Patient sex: F
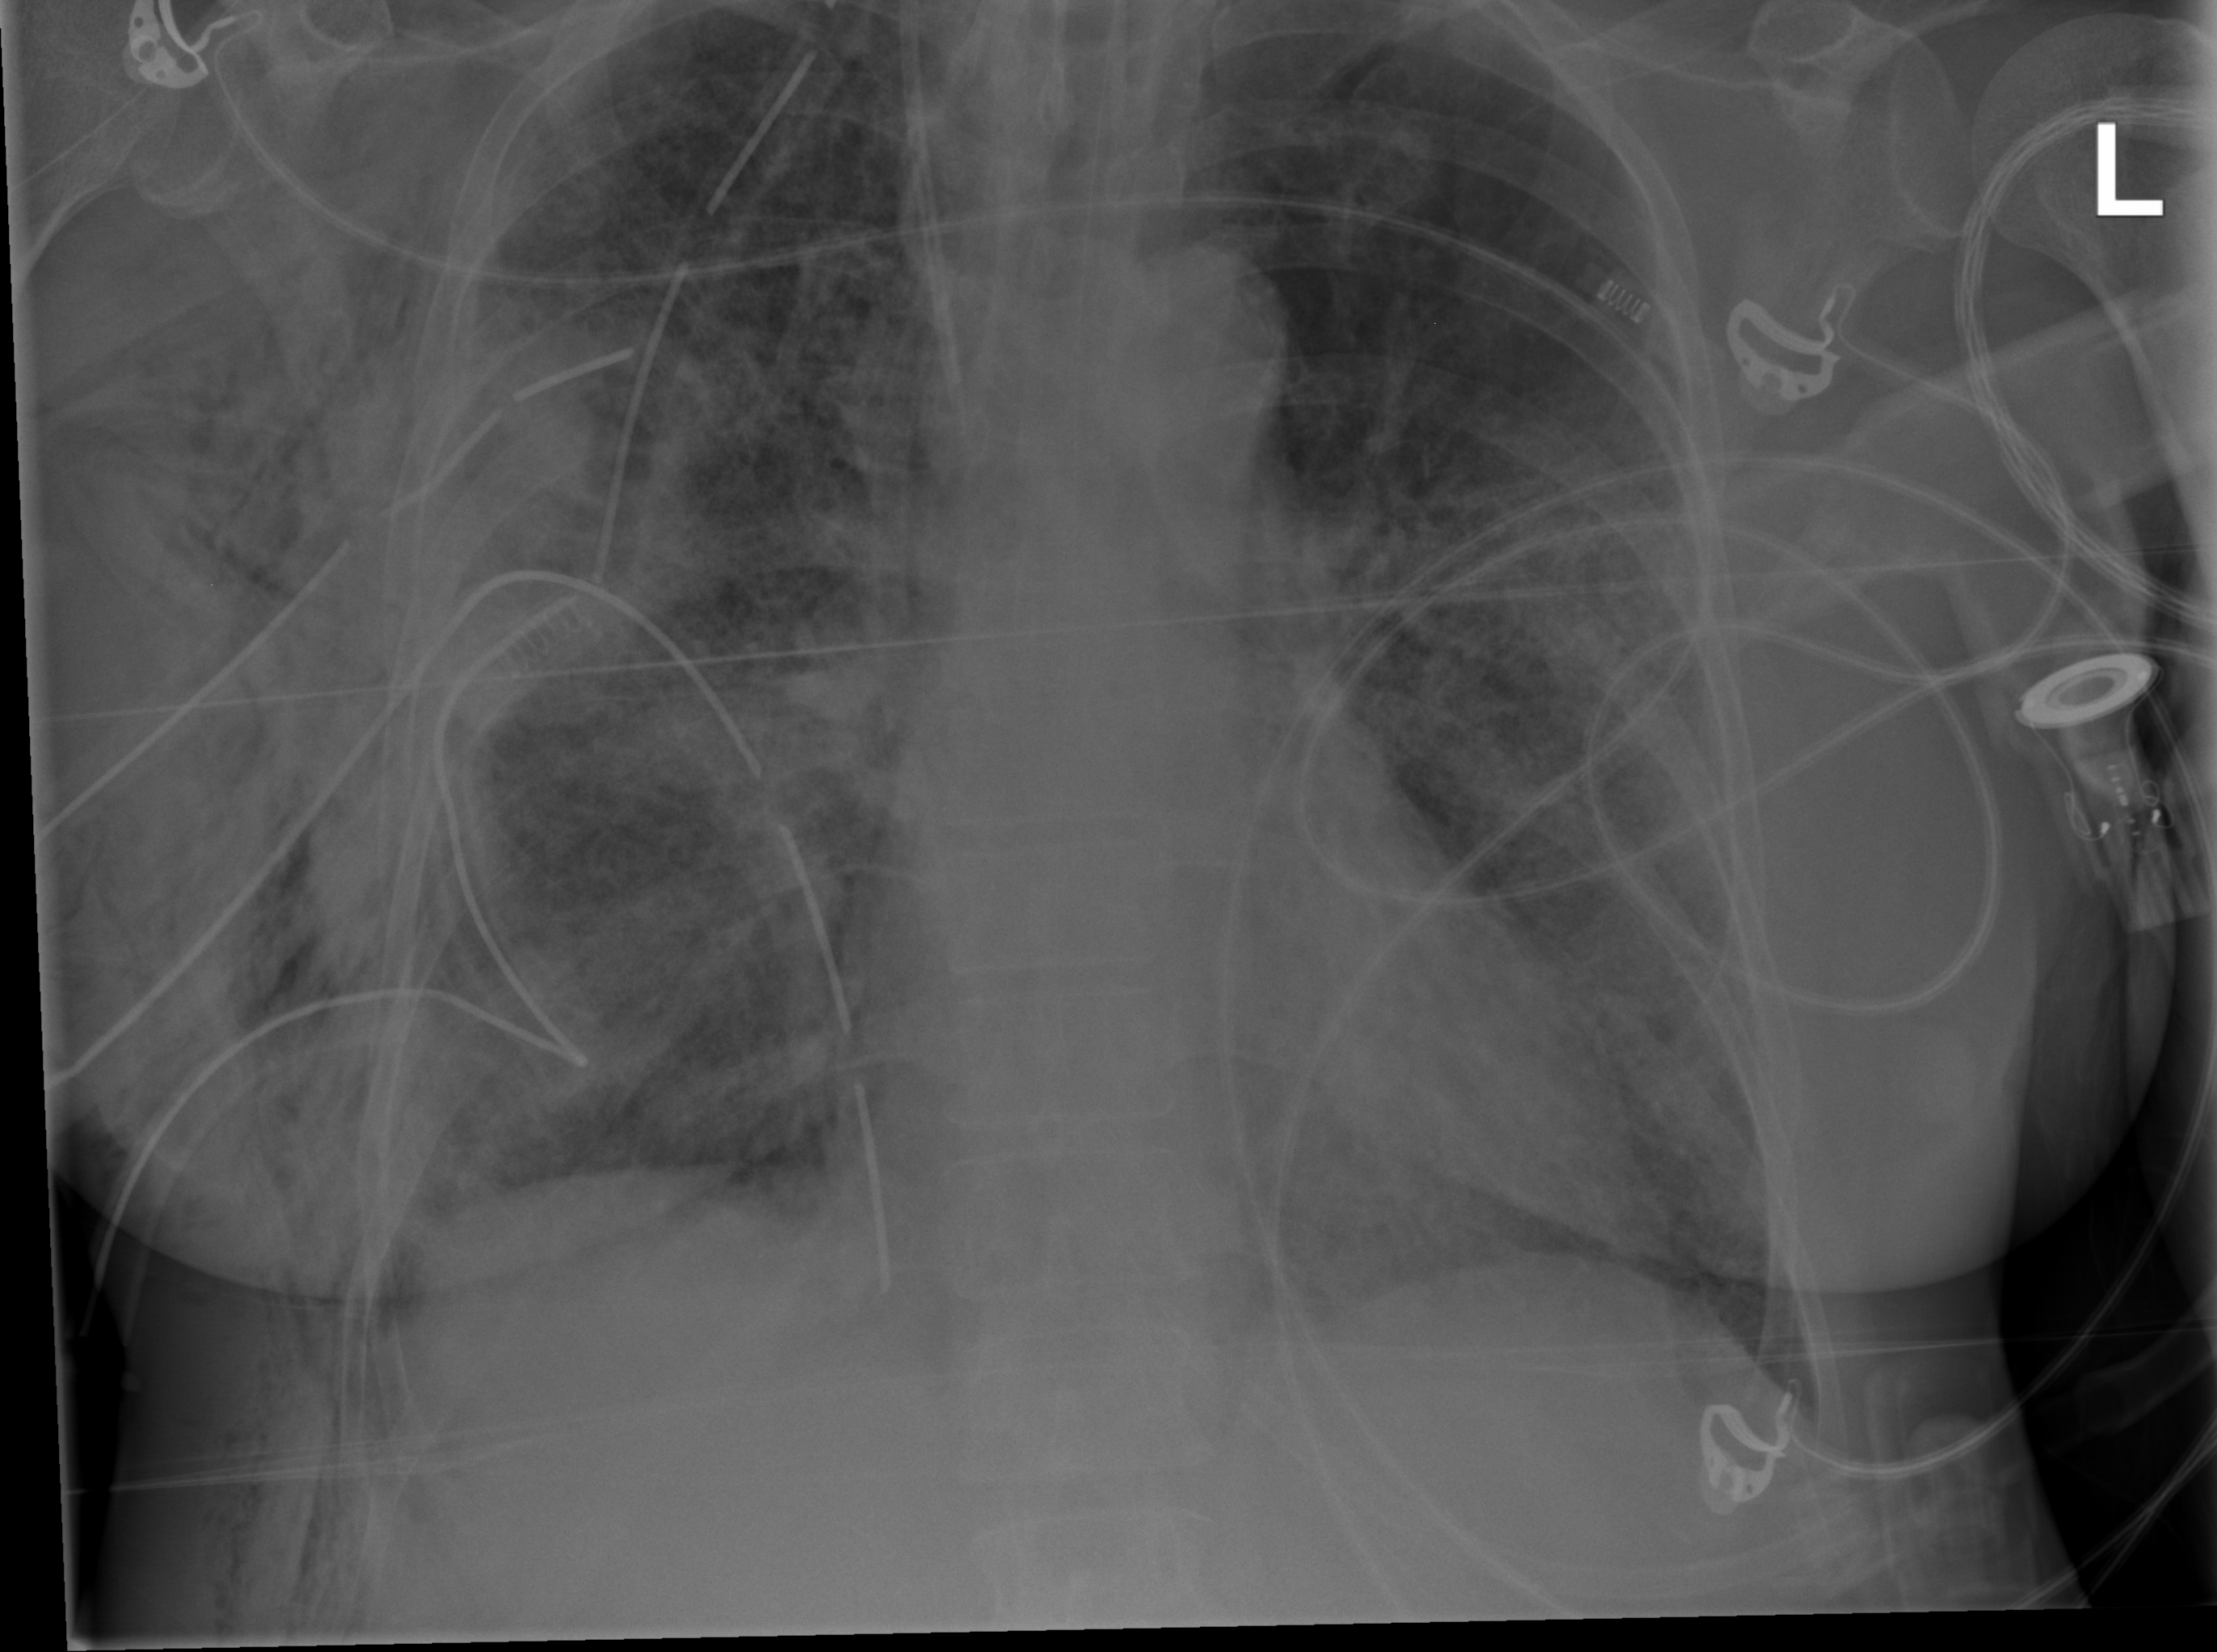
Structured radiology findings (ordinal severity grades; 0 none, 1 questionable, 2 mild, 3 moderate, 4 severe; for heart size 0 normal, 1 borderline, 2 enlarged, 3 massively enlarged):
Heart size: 0
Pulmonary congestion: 0
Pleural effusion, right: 0
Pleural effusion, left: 0
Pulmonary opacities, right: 3
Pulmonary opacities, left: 3
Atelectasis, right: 3
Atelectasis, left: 3